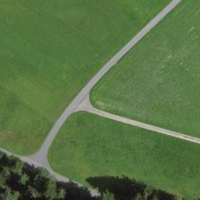
EUNIS habitat code: 43
Species observed at this site:
Sorbus aucuparia